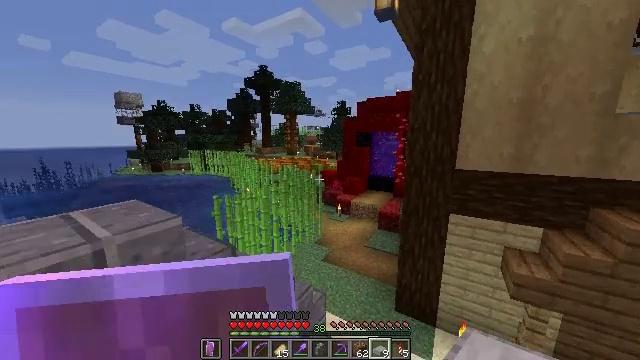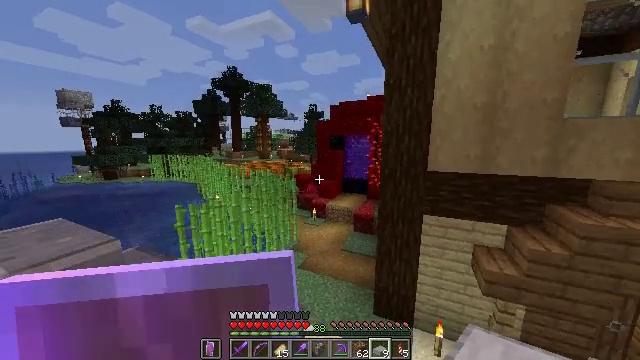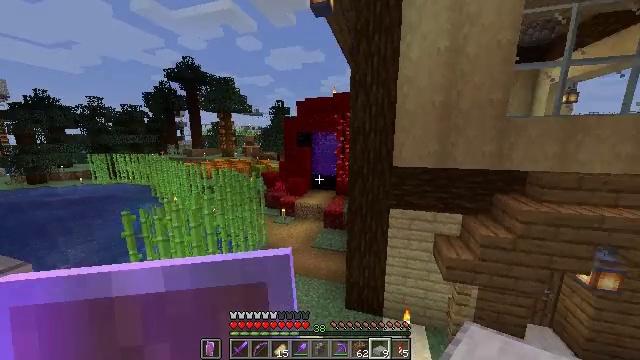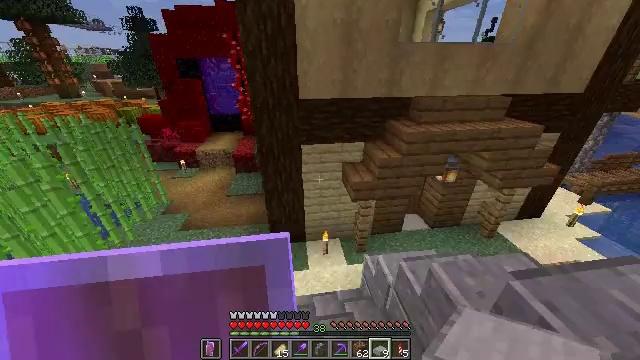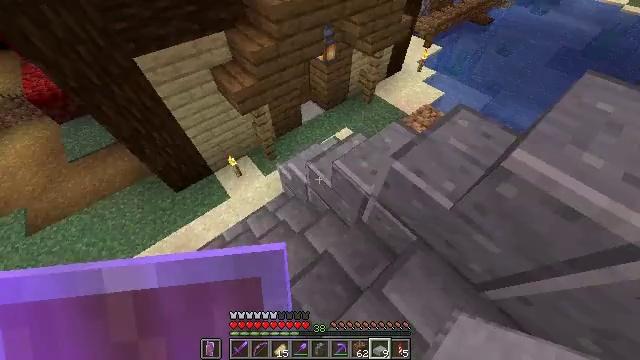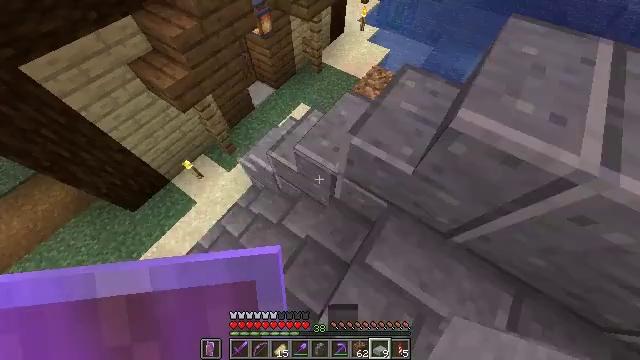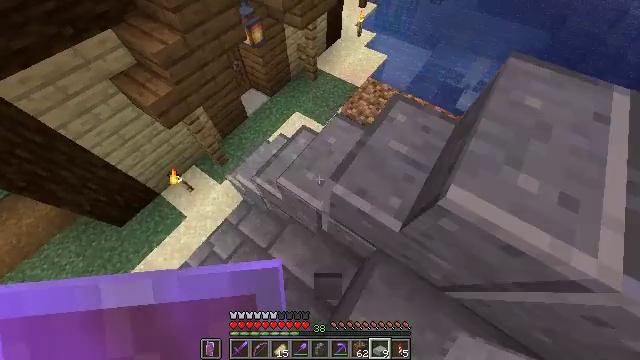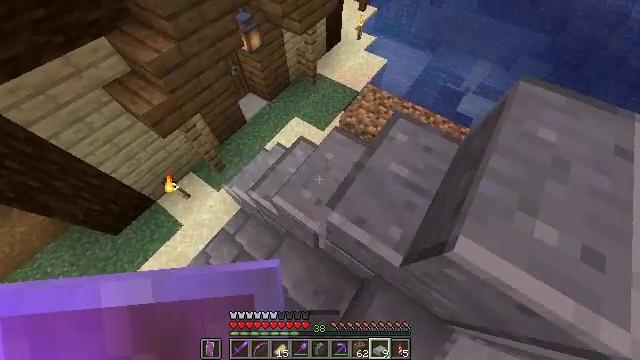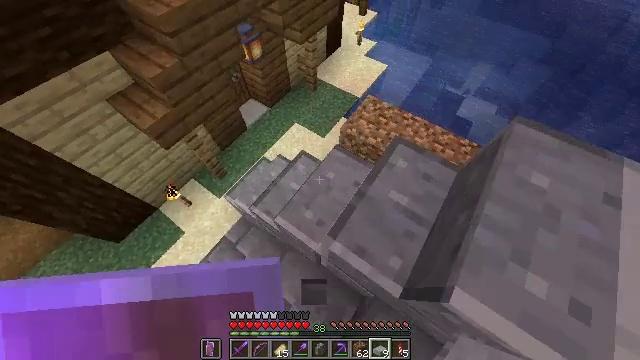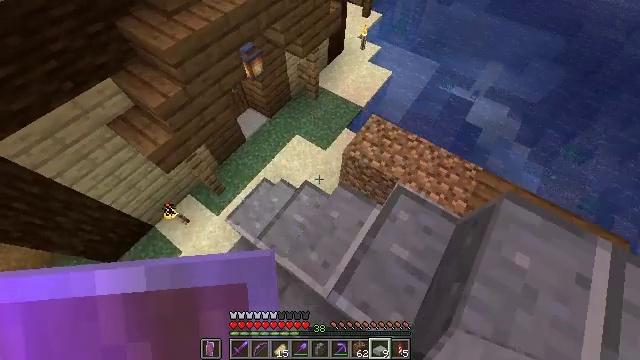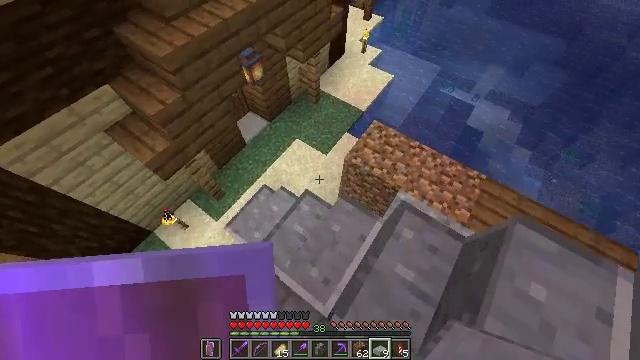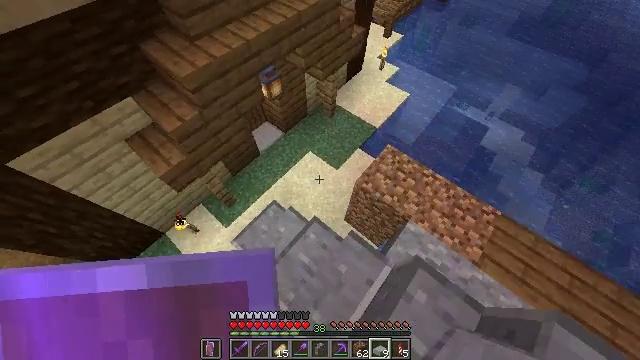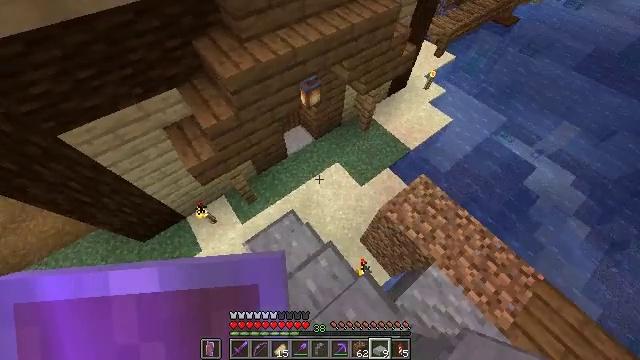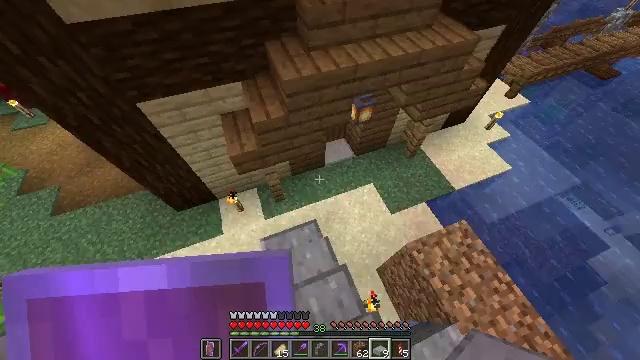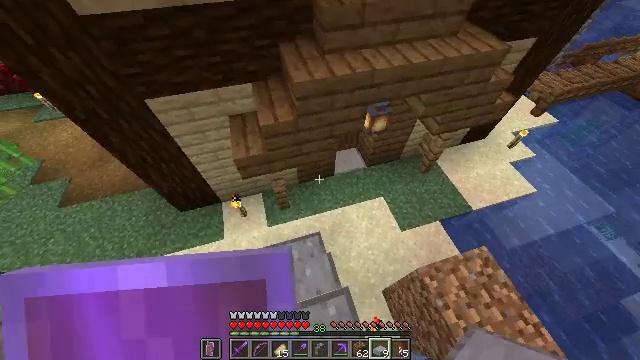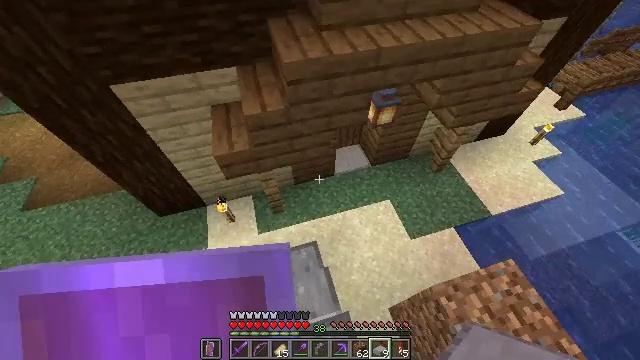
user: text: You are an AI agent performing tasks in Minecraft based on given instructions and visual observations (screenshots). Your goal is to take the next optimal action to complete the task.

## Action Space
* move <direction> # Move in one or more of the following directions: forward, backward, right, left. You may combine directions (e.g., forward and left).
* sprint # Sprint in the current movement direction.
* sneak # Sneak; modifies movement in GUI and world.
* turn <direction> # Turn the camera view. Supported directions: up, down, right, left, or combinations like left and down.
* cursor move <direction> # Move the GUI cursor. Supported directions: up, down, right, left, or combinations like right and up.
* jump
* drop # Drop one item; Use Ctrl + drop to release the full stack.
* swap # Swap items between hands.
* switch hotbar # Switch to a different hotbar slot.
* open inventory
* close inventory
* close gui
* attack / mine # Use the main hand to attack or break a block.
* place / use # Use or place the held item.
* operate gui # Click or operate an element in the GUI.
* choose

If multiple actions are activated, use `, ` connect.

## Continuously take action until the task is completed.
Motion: motion action
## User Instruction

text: Make a smooth stone slab using the crafting table.
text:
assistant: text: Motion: move forward, sprint, turn right
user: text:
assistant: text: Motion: move forward and move right, sprint, turn right
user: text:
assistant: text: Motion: move forward and move right, sprint, turn right and down
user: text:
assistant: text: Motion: move forward and move right, sprint, turn right and down
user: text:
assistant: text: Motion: move forward and move right, sprint, turn right and down
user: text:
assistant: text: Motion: move forward, sprint
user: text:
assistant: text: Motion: move forward, sprint
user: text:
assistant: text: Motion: move forward, sprint
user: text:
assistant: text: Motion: move forward, sprint
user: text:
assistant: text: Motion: move forward, sprint
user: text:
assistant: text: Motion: move forward, sprint, turn left
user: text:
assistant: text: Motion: move forward, sprint, turn left
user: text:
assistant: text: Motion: move forward, sprint, turn left and up
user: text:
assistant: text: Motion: move forward, sprint, turn left and up
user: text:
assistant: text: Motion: move forward, sprint
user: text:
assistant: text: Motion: move forward, sprint
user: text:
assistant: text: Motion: move forward, sprint, turn right
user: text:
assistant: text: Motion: move forward, sprint, turn right
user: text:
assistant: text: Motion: move forward and move right, sprint, turn right
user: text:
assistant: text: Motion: move forward and move right, sprint
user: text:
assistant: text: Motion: move forward and move right, sprint
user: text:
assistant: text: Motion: move forward and move right, sprint
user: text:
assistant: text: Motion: move forward, sprint
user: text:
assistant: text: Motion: move forward, sprint, turn left and up
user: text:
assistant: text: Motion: move forward, sprint, turn left and up
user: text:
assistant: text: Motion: move forward, sprint, turn left and up
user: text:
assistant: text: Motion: move forward, sprint, turn up
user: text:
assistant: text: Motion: move forward, sprint, turn left and up
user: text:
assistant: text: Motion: move forward, sprint, turn left and up
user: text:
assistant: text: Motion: move forward, sprint, turn left and up